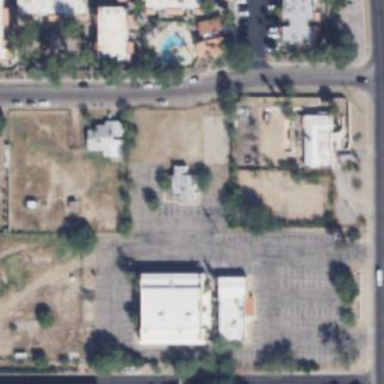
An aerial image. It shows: Parking area.